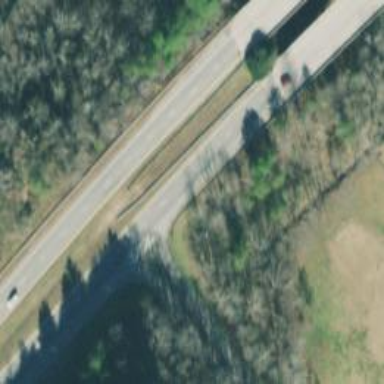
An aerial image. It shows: Trunk link highway.